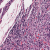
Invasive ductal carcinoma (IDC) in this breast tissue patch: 1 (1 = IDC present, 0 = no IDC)